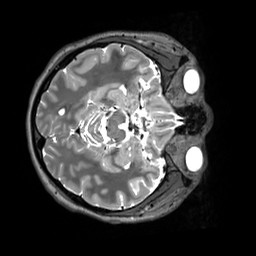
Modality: T2w
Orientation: axial
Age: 22
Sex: female
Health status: healthy
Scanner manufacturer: siemens
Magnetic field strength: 3 T
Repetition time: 3.2 s
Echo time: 0.412 s